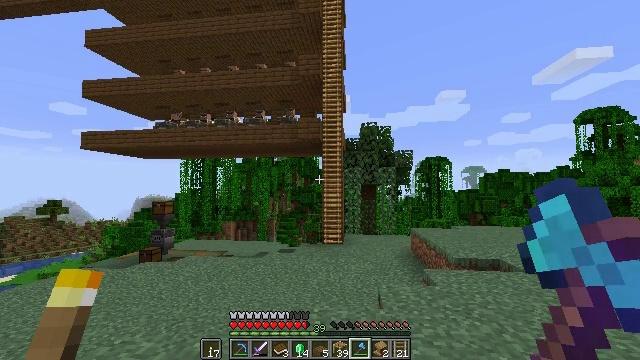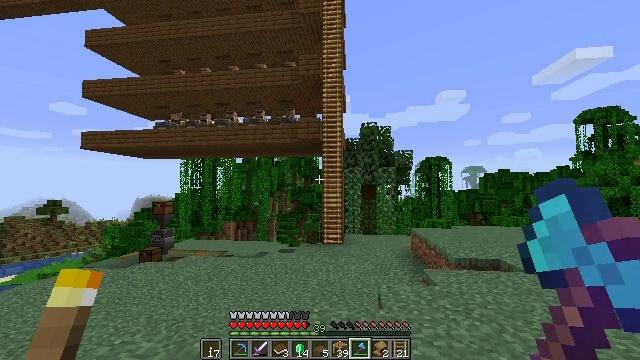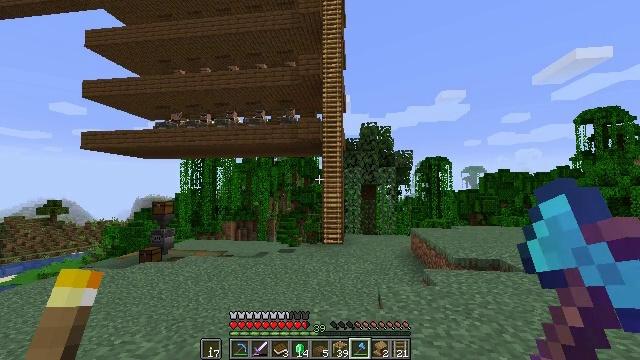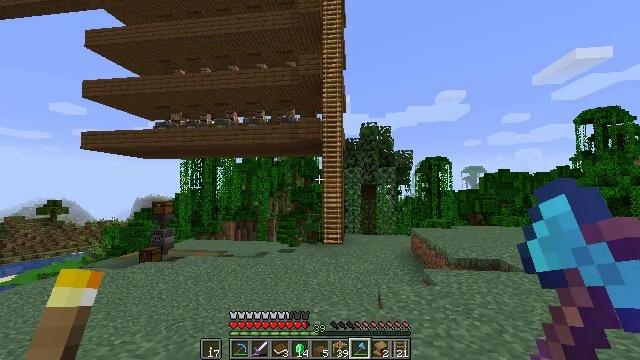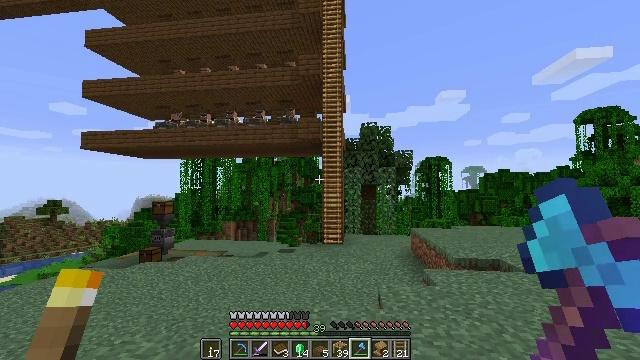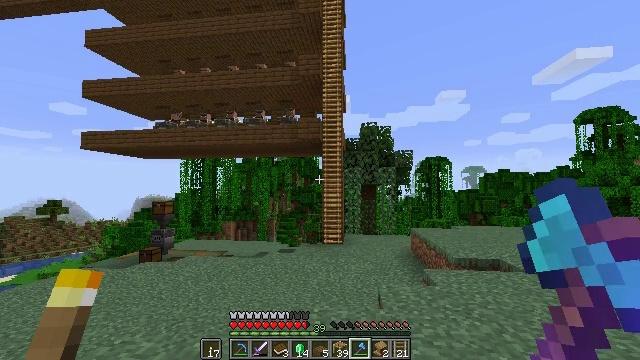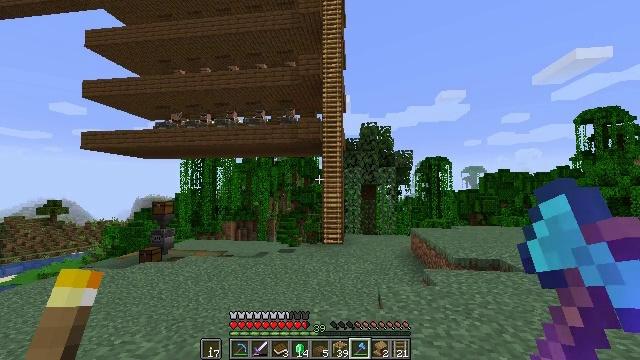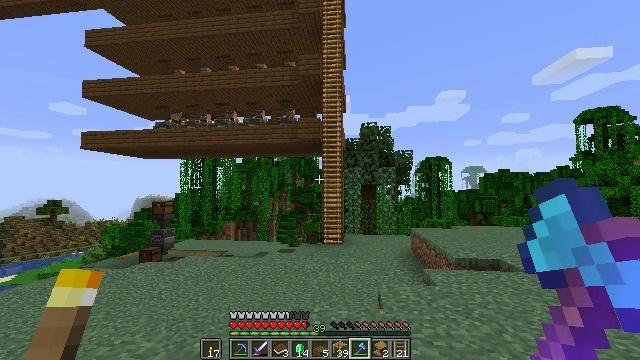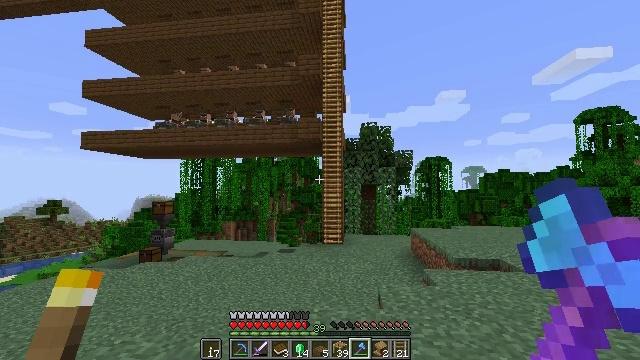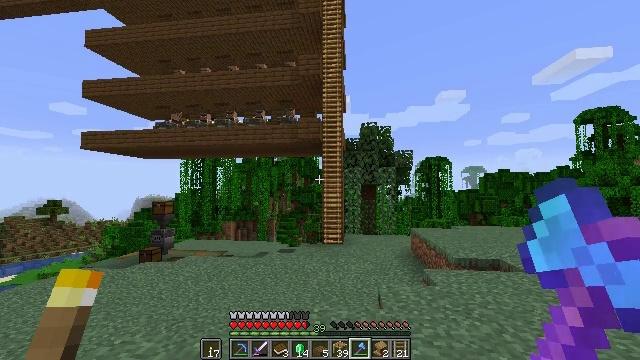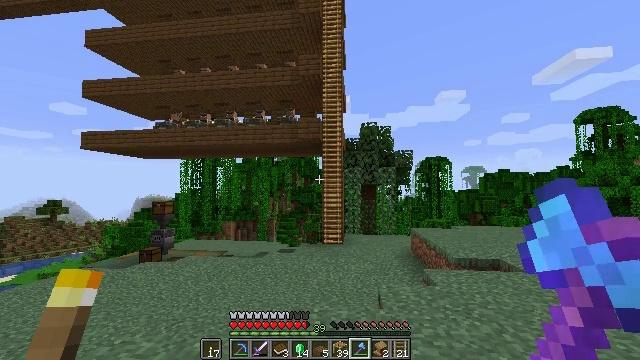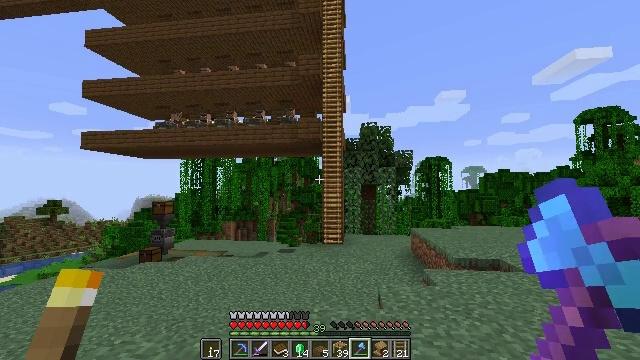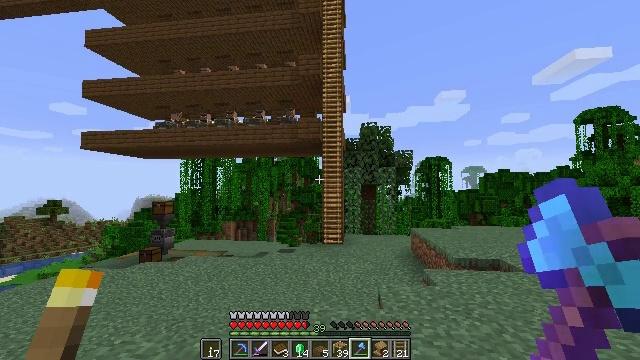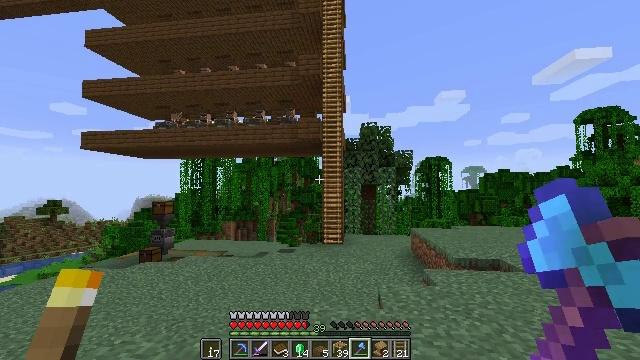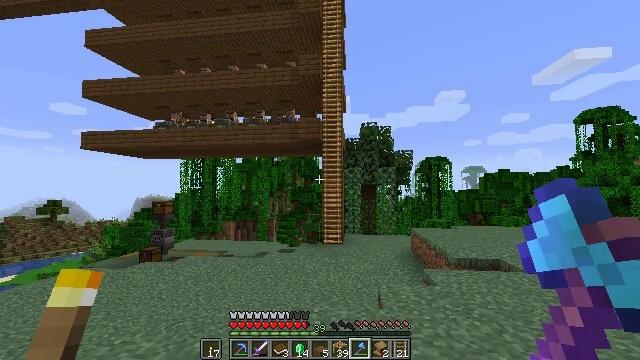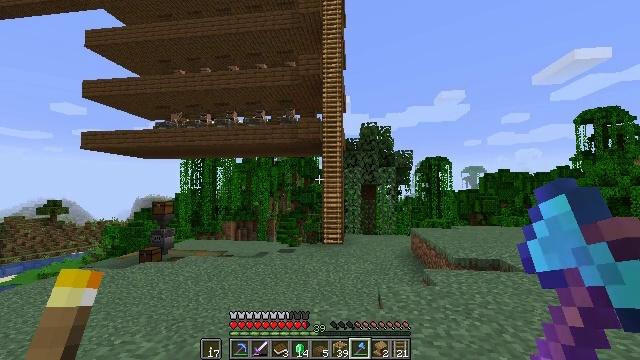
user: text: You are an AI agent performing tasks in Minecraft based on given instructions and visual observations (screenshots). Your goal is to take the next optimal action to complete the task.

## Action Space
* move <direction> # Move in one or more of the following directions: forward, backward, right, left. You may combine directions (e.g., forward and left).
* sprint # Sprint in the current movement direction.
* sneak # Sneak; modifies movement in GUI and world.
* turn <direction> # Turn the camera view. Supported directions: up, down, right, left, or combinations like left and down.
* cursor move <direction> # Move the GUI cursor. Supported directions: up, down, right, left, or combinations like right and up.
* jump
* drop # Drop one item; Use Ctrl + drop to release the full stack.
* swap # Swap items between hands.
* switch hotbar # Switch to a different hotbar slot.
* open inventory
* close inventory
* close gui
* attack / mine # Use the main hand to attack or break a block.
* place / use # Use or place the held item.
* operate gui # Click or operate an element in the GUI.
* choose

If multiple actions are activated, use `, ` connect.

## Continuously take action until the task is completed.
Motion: motion action
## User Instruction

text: Mine the spruce slab.
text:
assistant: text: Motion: no_op
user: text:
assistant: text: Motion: no_op
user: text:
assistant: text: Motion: no_op
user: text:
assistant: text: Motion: no_op
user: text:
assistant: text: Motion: no_op
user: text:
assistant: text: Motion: no_op
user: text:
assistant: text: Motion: no_op
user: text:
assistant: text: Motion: no_op
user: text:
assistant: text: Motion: no_op
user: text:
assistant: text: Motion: no_op
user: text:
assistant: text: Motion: no_op
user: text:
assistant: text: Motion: no_op
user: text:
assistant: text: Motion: no_op
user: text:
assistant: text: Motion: no_op
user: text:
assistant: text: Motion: no_op
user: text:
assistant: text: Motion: no_op
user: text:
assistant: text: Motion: no_op
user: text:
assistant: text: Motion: no_op
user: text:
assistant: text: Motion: no_op
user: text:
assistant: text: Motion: no_op
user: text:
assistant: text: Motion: no_op
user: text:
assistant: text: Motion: no_op
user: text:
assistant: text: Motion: no_op
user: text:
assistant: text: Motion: no_op
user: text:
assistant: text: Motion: no_op
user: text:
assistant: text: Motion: no_op
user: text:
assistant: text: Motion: no_op
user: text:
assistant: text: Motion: no_op
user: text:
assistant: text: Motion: no_op
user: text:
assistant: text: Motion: no_op